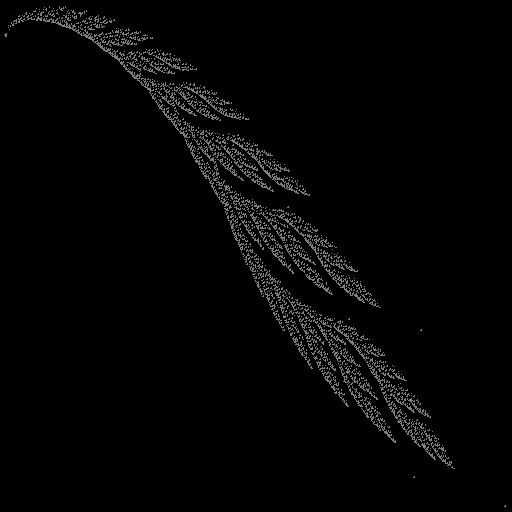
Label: snail